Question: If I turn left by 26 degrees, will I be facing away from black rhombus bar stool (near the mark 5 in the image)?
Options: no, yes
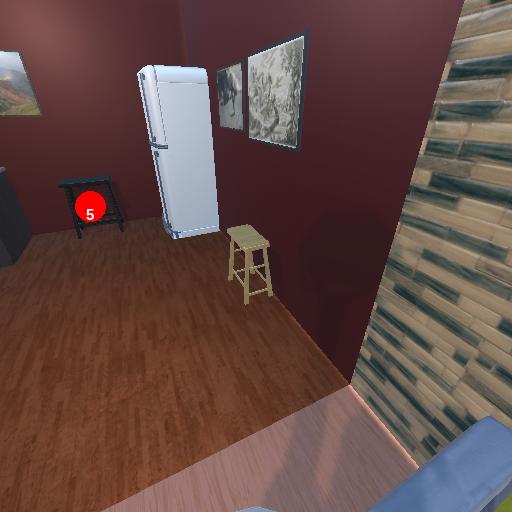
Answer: no